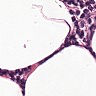
Metastatic tissue present: no